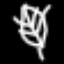
Label: leaf